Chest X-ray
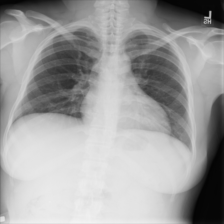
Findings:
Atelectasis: negative
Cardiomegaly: negative
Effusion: negative
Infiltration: negative
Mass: negative
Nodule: negative
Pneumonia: negative
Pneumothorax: negative
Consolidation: negative
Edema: negative
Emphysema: negative
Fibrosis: negative
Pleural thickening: negative
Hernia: negative